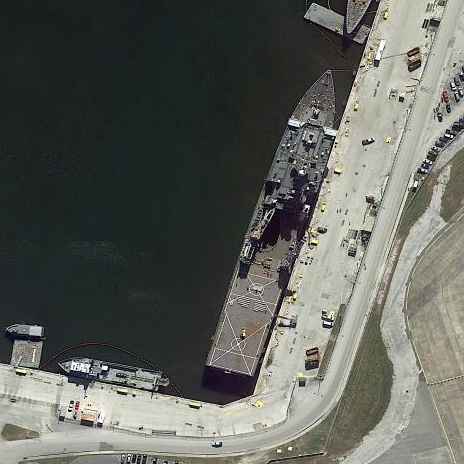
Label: combat